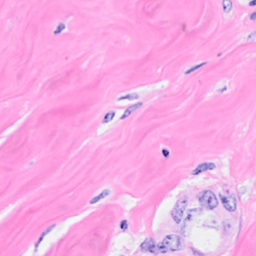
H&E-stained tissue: Breast